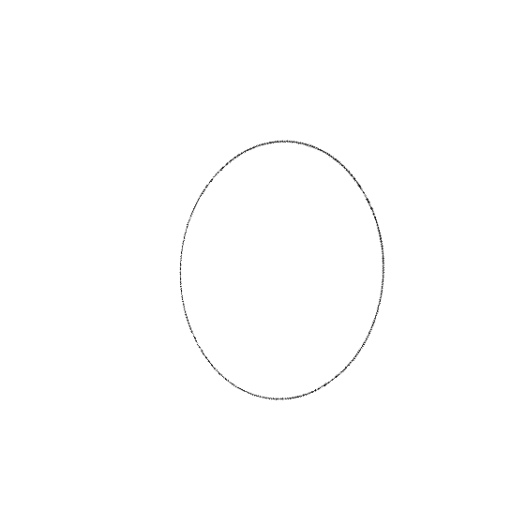
Crossing number: 0